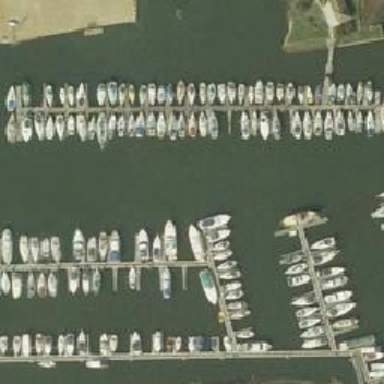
Relatively large ports have many places .